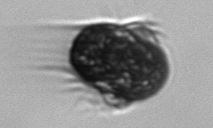
Label: Mesodinium